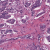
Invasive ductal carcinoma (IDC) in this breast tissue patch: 1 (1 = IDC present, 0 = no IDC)